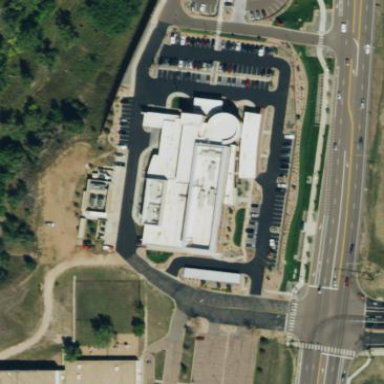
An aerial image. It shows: Hospital building providing healthcare services.